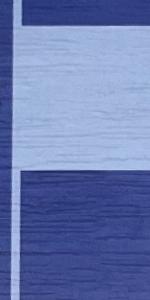
Label: Empty